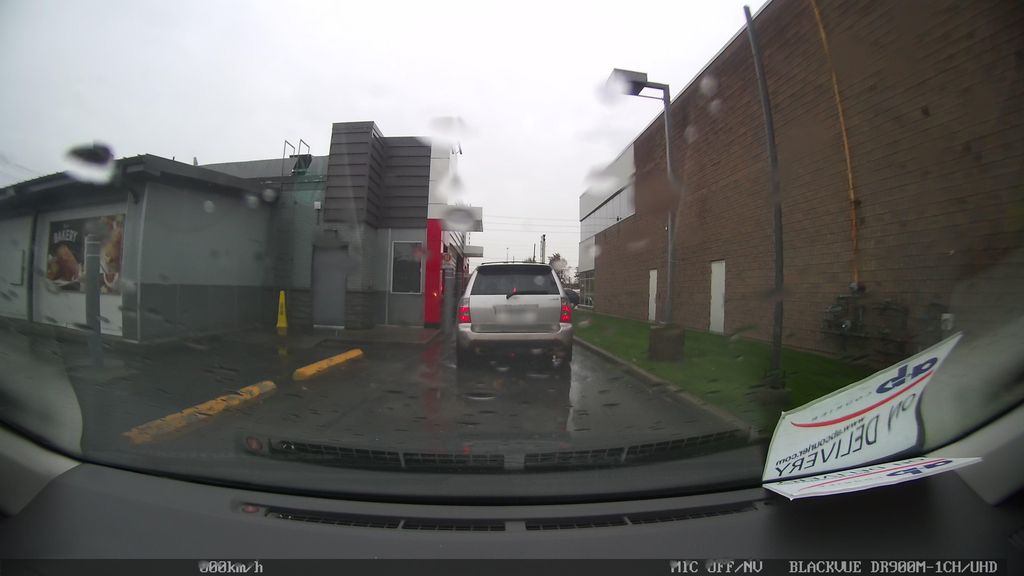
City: toronto